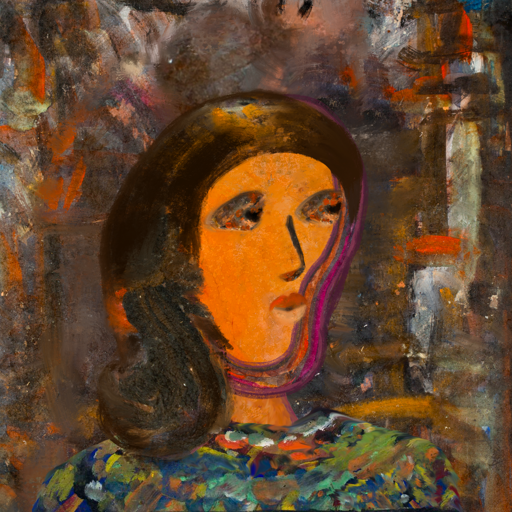
Background: GypsyQueen, Head And Neck Side: Hypocrite_w_Hair, Face Side: Gypsy_Queen, Bust: An_Impression, Hair Side: Gypsy_Queen, Head Accessory: Blank, Second Necklace: Blank, Necklace: Blank, Baby: Blank